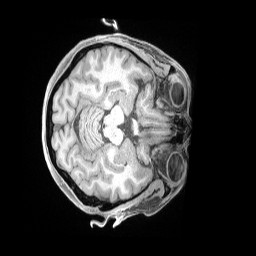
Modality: T1w
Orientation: axial
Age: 27
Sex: female
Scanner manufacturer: siemens
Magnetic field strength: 3 T
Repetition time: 2 s
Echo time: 0.00211 s